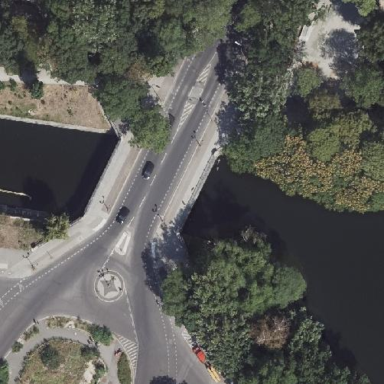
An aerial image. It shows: Architectural bridge with arched structure.